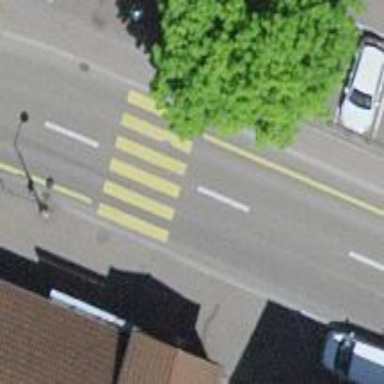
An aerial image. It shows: Uncontrolled zebra crossing with zebra markings.